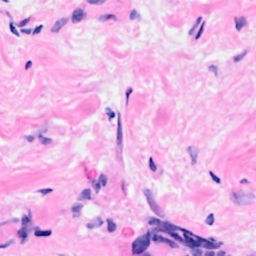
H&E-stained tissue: Breast